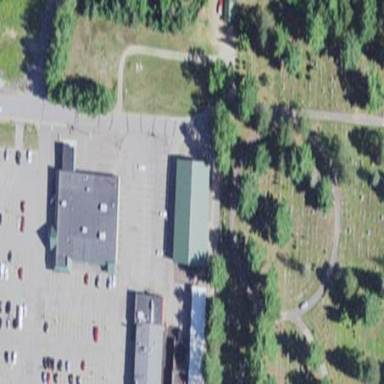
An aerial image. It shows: Cemetery.